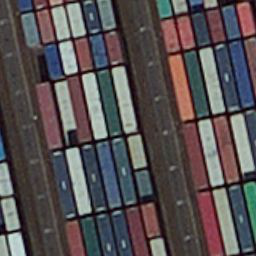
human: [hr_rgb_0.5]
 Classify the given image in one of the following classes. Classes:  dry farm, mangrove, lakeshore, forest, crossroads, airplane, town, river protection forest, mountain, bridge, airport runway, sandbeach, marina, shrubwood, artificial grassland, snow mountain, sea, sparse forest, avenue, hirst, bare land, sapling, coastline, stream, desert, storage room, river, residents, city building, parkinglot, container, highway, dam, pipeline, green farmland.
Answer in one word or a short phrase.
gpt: container